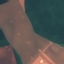
Land use / land cover class: AnnualCrop